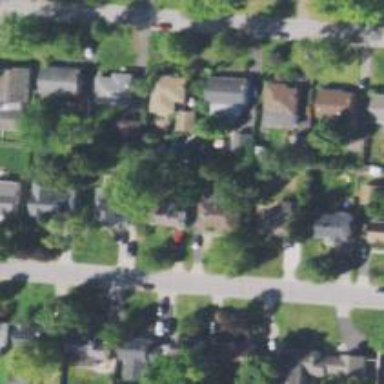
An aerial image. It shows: Residential driveway used as service road.